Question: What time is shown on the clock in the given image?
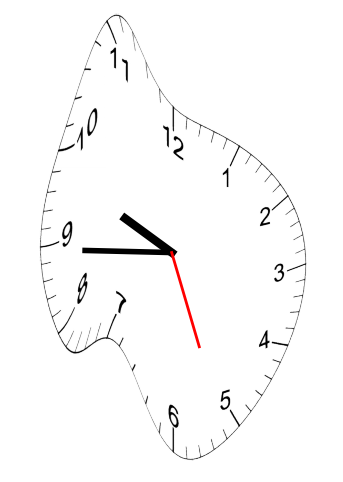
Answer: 09:44:26